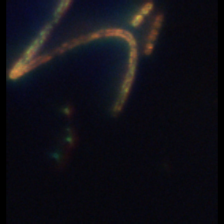
Taxon: Leptocylindrus
Group: Diatoms